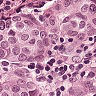
Metastatic tissue present: yes